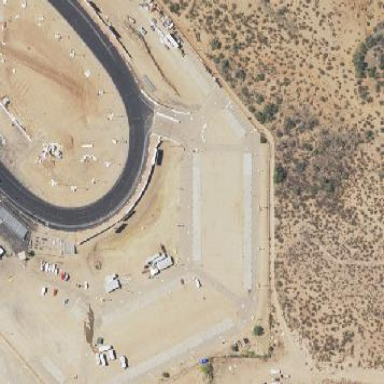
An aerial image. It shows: Stadium for motor sports.